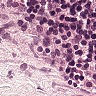
Metastatic tissue present: no